Question: I have been trying to solve this for a couple of hours now and I cannot get it to work.
I have a floated left & right div. The right div contains an image and the left div contains text. The image & text swap left & right according to the users preference, which is why i am using float.
I have a visual display below:

Here is my html code:
'''
<div class="wrapper">
<div class"text">Text aligned at bottom</div>
<div class="photo"><img id="photograph" src="" width="140px" height="140px" /></div>
</div>
'''
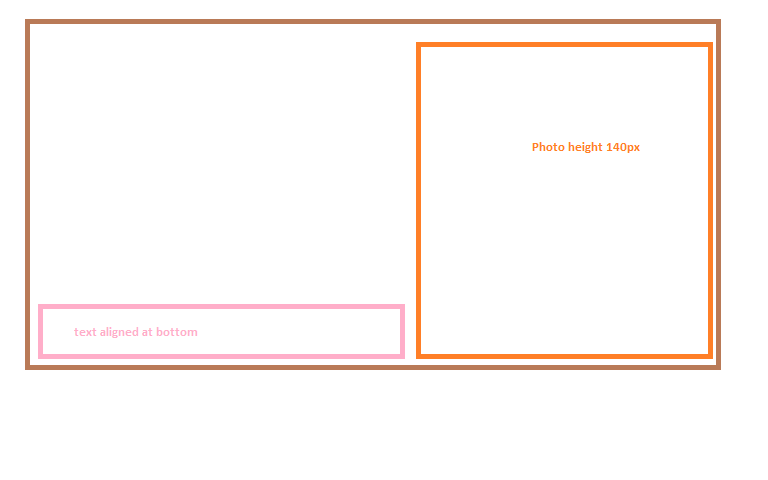
Answer: Added a '<div class="inner">', and set it as 'display:table-cell' + 'vertical-align:bottom', see the following demo and snippet.
also added 'calc()' to make the photo div is only as wide as the width of the photo and the text div takes up all of the remaining width automatically.
<URL>
'''
.wrapper {
border: 1px solid blue;
overflow: auto;
}
.wrapper .text {
float: left;
width: calc(100% - 140px);
}
.wrapper .photo {
float: right;
}
.wrapper .inner {
display: table-cell;
height: 140px;
vertical-align: bottom;
}
.wrapper .inner img {
display: block;
}
'''
'''
<div class="wrapper">
<div class="text">
<div class="inner">Text aligned at bottom, text aligned at bottom, text aligned at bottom, text aligned at bottom, text aligned at bottom.</div>
</div>
<div class="photo">
<div class="inner"><img id="photograph" src="//dummyimage.com/140" /></div>
</div>
</div>
'''